The plot shows how the frequency content of a bearing vibration signal evolves over time (STFT spectrogram). Determine the bearing's health state. Answer with exactly one of: normal, inner_race, outer_race, ball.
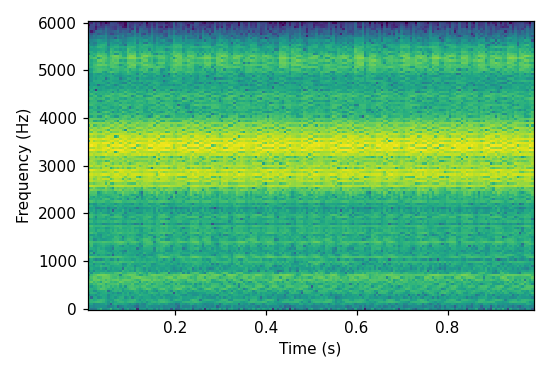
Answer: outer_race